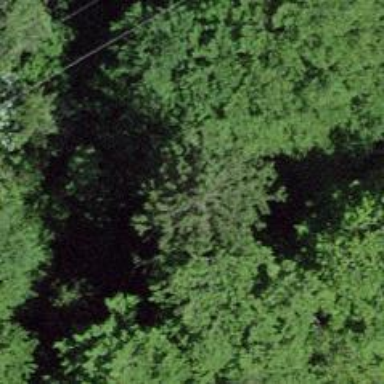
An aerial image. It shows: Power line in the image.